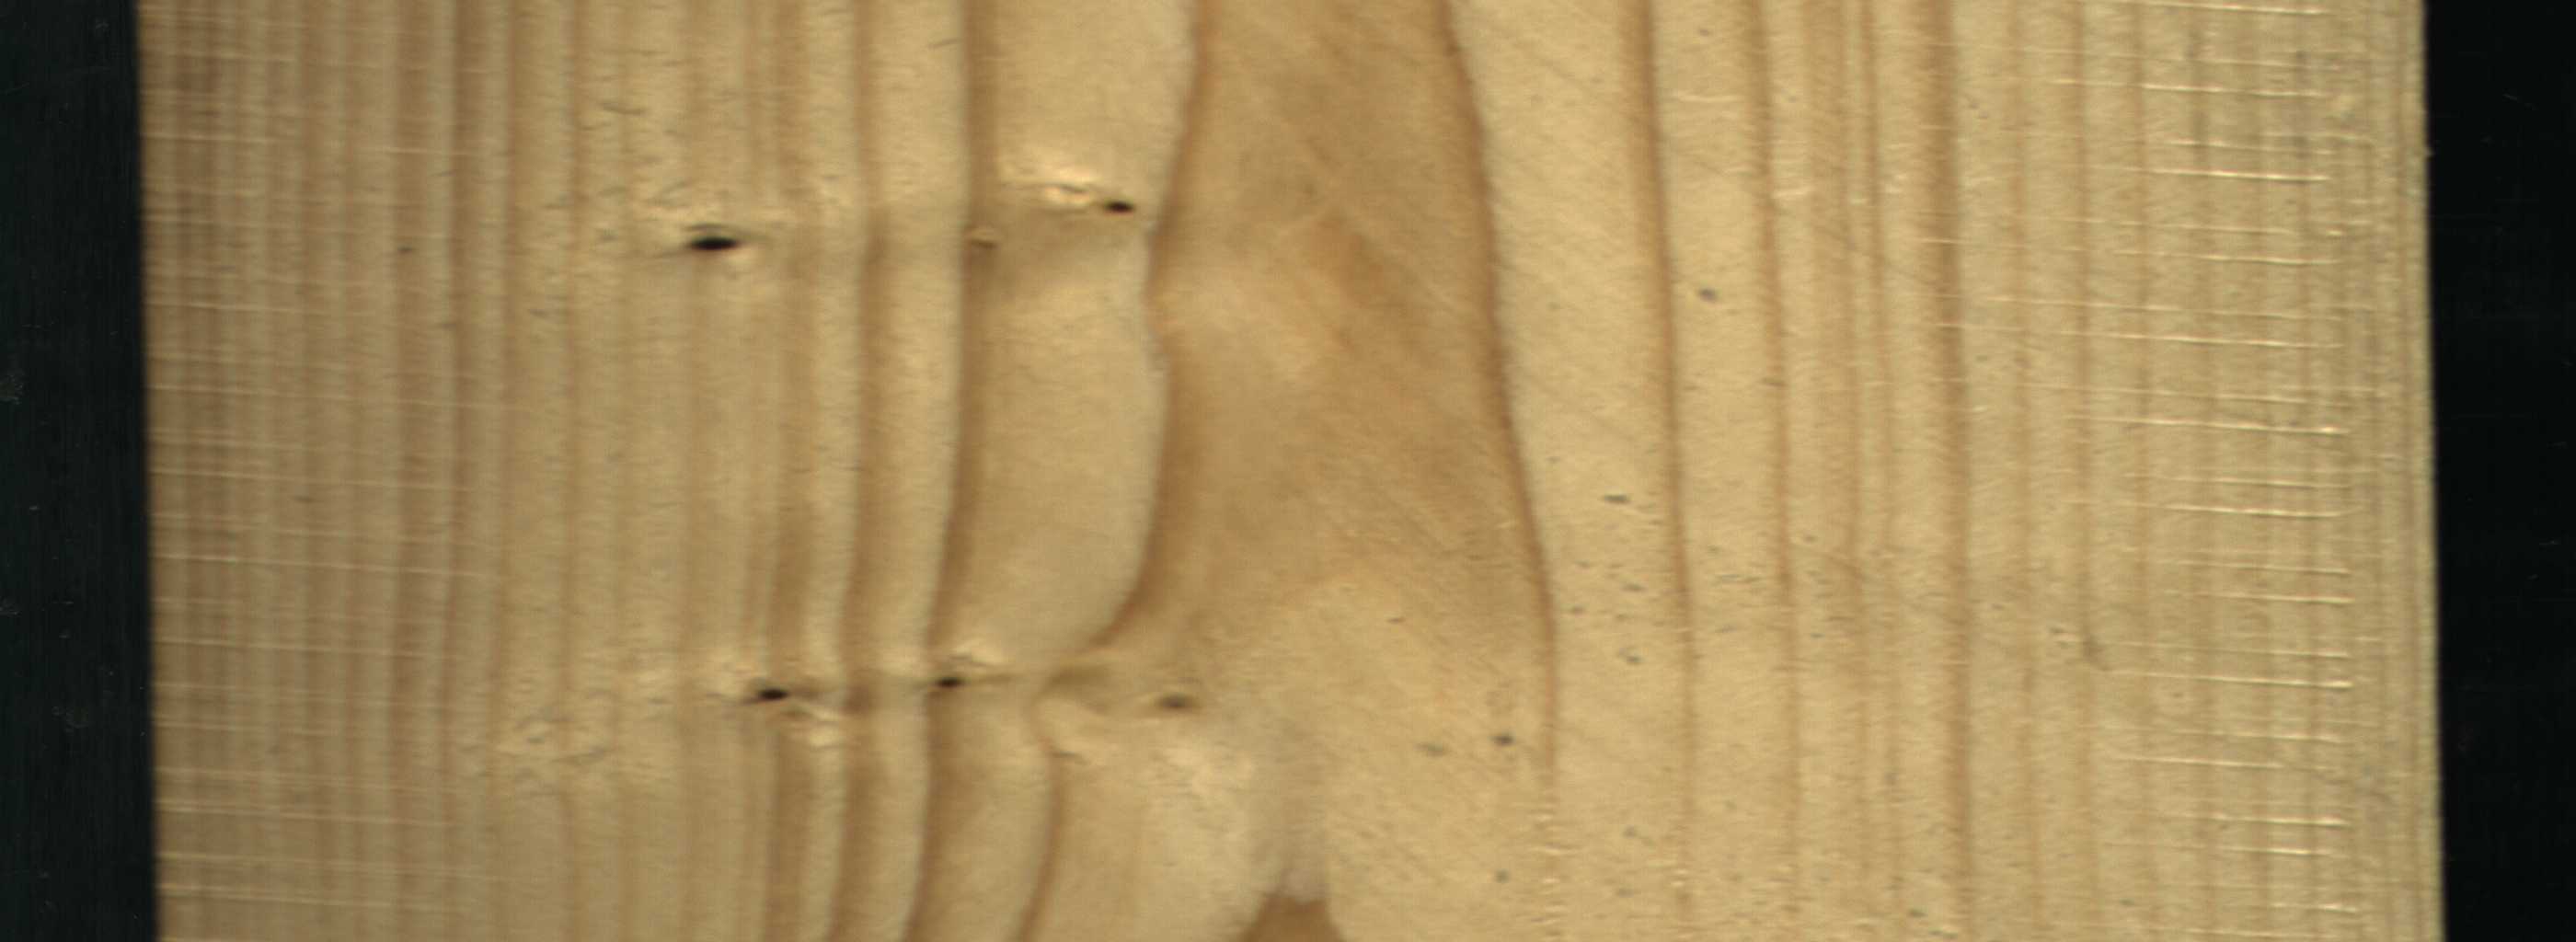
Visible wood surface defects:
Dead_Knot
Dead_Knot
Dead_Knot
Dead_Knot